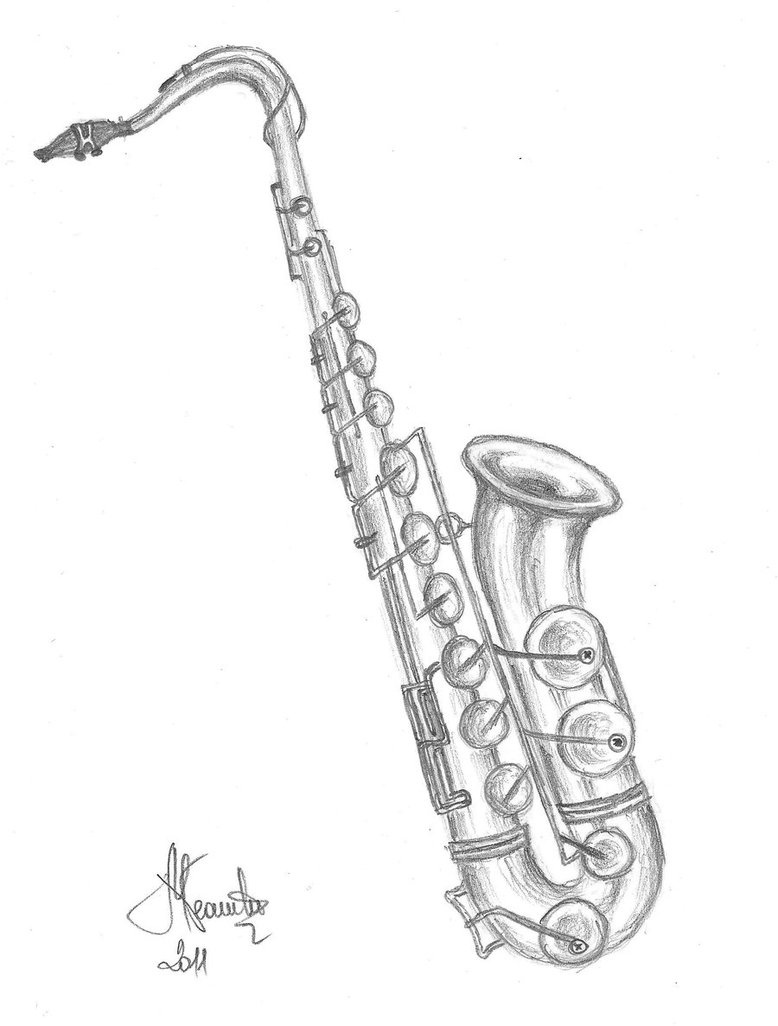
Label: sax, saxophone